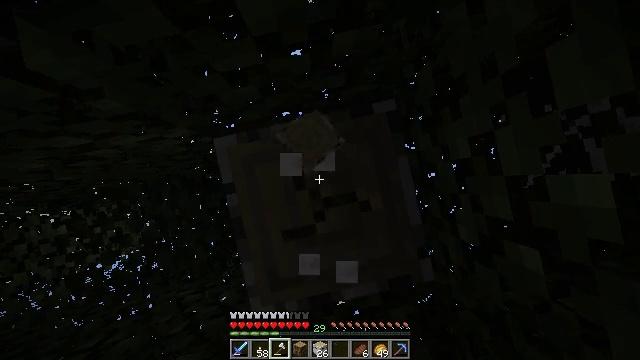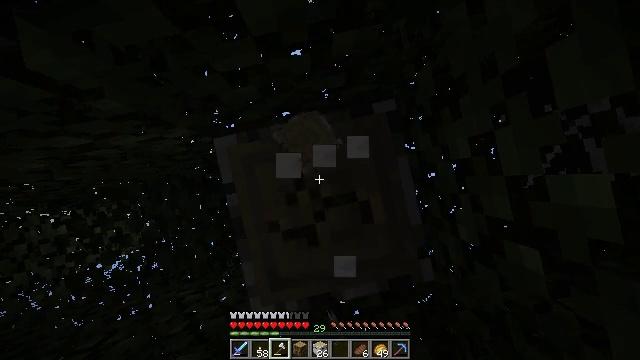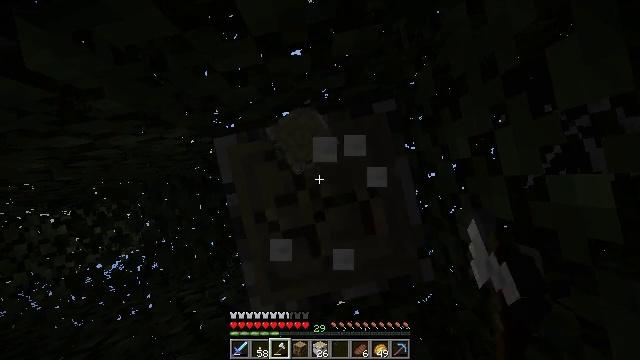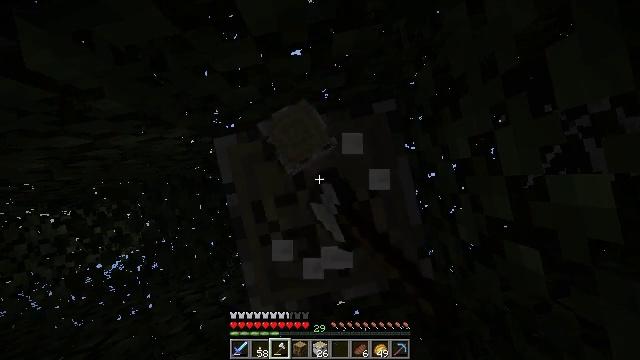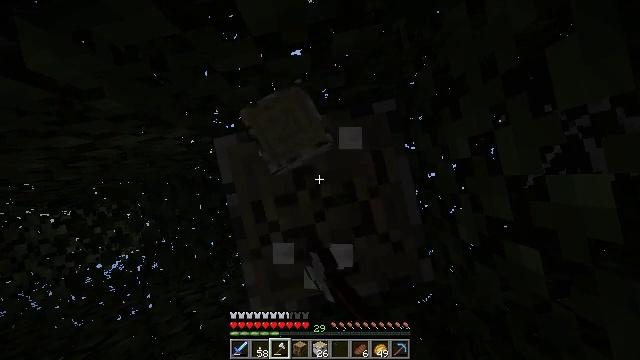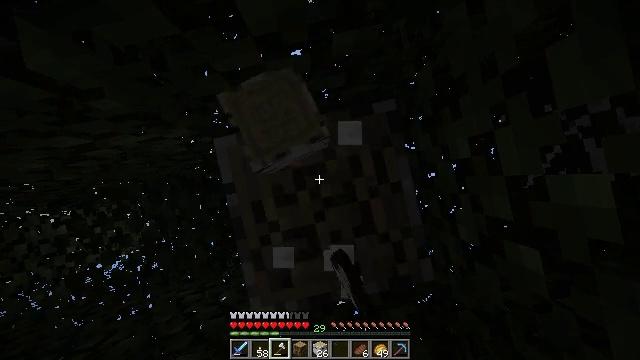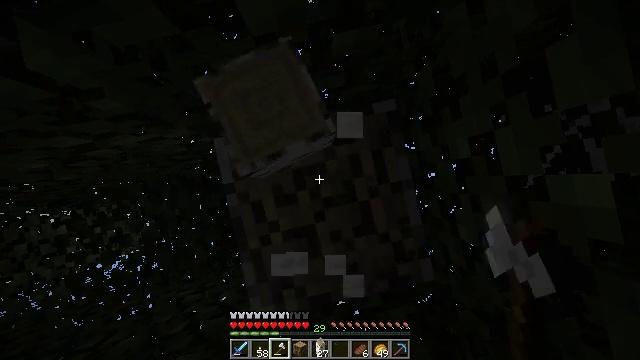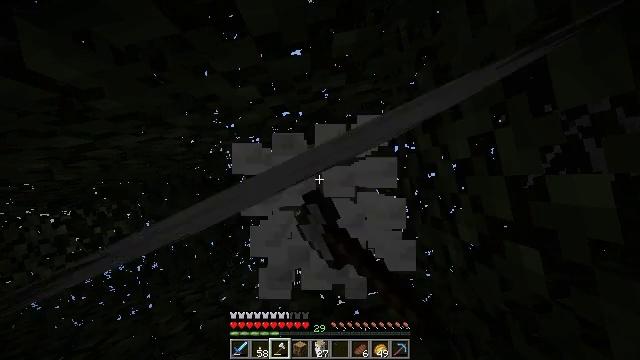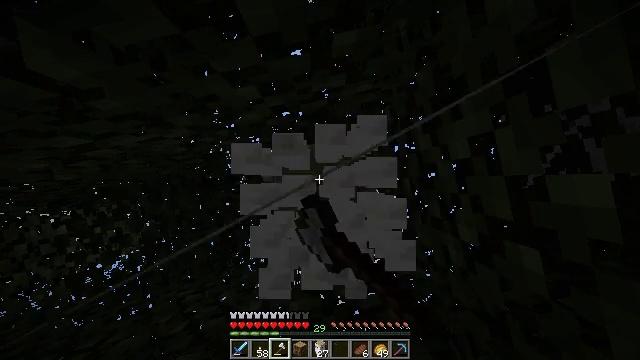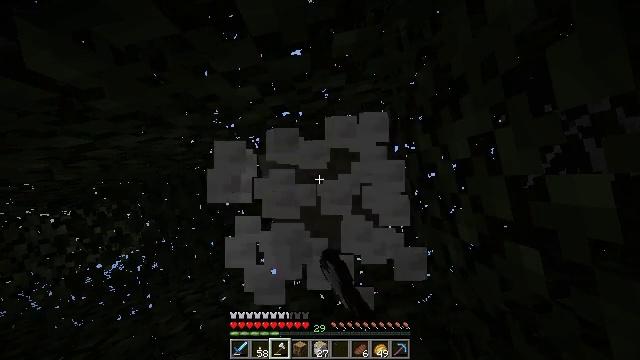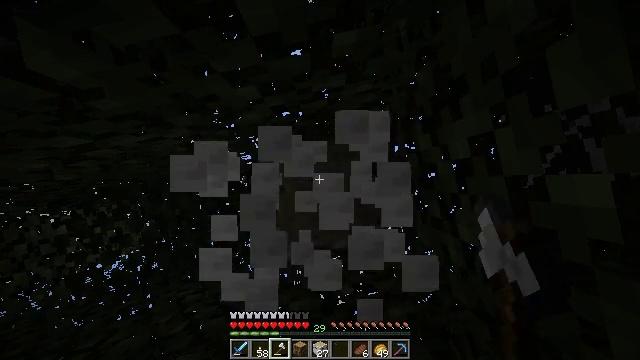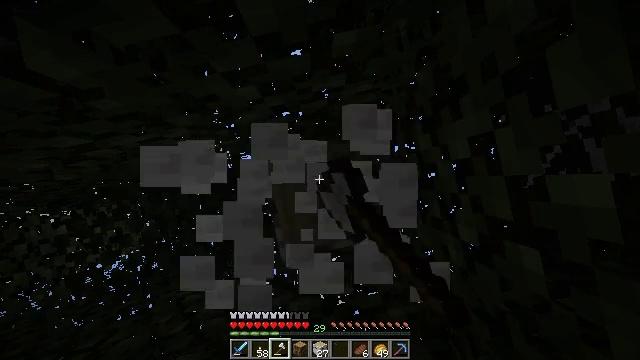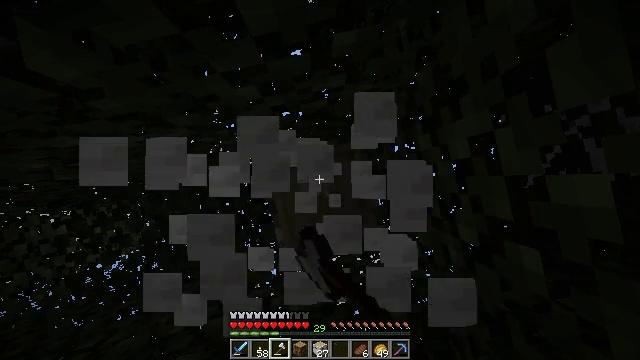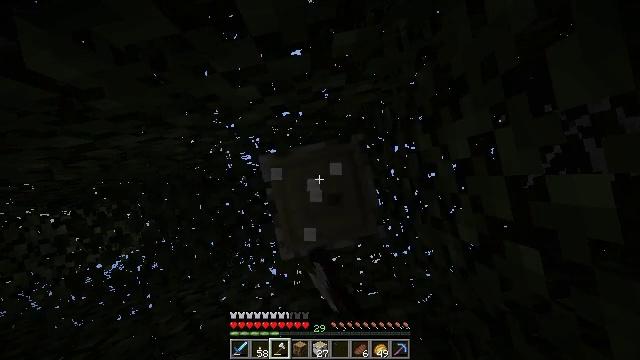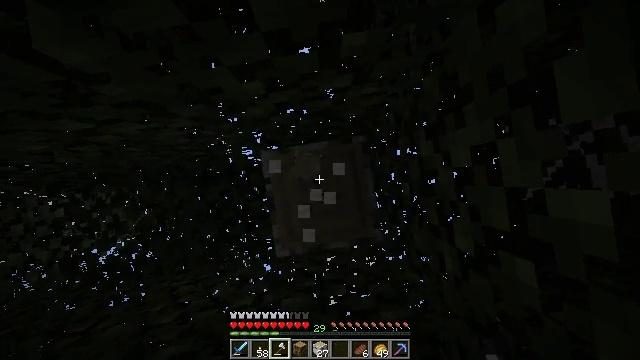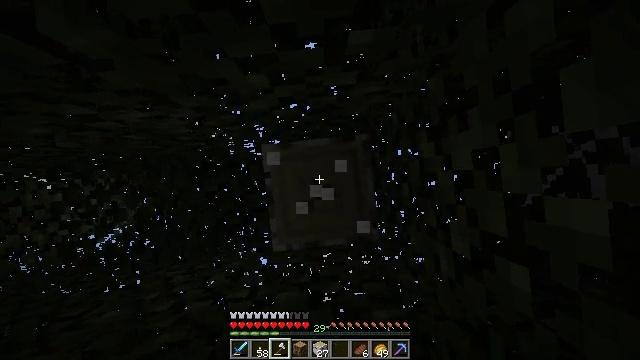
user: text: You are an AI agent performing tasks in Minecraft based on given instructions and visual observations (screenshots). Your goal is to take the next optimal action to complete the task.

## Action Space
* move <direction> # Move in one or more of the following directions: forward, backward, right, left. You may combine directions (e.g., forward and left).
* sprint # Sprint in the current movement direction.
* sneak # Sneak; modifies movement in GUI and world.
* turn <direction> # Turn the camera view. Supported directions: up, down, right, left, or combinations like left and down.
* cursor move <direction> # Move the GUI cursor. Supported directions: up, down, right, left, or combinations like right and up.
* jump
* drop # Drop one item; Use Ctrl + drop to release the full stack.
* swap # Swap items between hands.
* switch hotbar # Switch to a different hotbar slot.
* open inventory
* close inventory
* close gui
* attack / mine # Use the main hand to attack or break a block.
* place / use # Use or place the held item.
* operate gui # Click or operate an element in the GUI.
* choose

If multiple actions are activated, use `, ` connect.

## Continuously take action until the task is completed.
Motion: motion action
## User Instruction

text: Break the birch log in the forest.
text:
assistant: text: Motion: attack / mine
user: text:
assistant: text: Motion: attack / mine
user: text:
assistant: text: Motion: attack / mine
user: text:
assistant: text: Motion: attack / mine
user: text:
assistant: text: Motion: attack / mine
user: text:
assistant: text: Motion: attack / mine
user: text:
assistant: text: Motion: attack / mine
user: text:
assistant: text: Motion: attack / mine
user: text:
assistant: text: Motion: attack / mine
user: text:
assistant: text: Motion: attack / mine
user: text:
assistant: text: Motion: attack / mine
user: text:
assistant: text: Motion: attack / mine
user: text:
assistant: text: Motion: attack / mine
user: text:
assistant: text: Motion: turn right, attack / mine
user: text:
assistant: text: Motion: turn right, attack / mine
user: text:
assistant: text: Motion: attack / mine
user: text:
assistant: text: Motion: attack / mine
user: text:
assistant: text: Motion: attack / mine
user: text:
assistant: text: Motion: attack / mine
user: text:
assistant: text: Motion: attack / mine
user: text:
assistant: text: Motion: attack / mine
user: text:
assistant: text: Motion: attack / mine
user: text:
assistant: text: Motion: attack / mine
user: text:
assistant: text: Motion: turn right, attack / mine
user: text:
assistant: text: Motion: turn right, attack / mine
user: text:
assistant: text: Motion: turn right, attack / mine
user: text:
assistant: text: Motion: attack / mine
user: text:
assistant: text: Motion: attack / mine
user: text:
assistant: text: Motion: attack / mine
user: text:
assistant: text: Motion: attack / mine